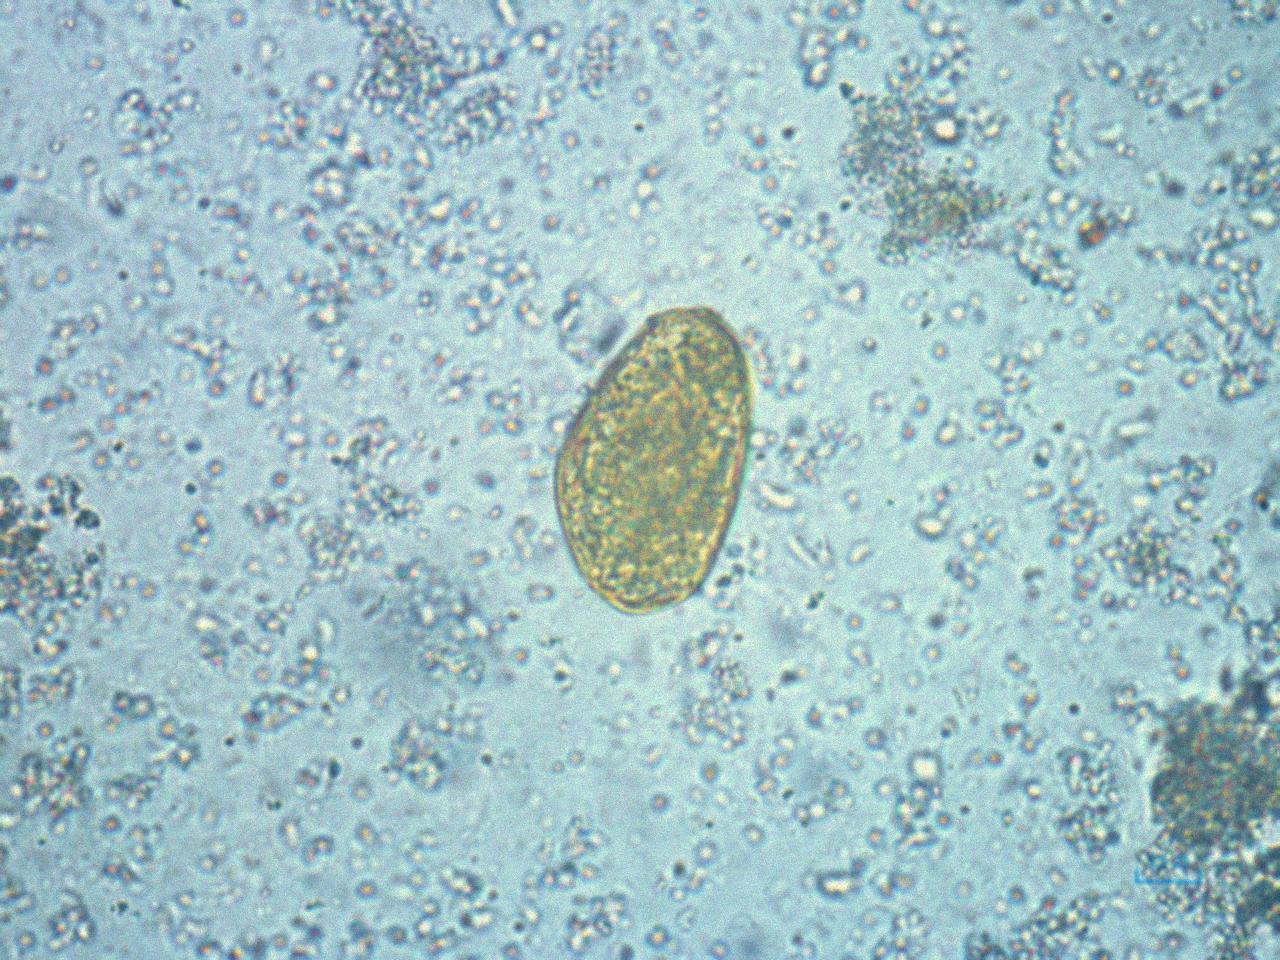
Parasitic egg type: Paragonimus spp